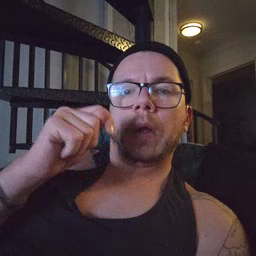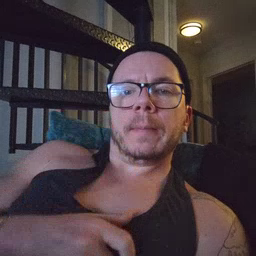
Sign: toy